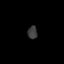
Tissue: lung
Cell type: T cells
Senescence score: 0.1891
Nuclear area (px): 118
Mean DAPI intensity: 60.008